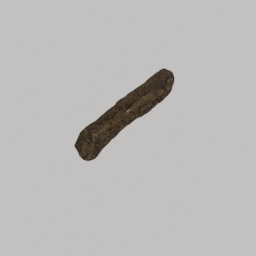
Label: nature